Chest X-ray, PA view. Patient: 25 years old, sex F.
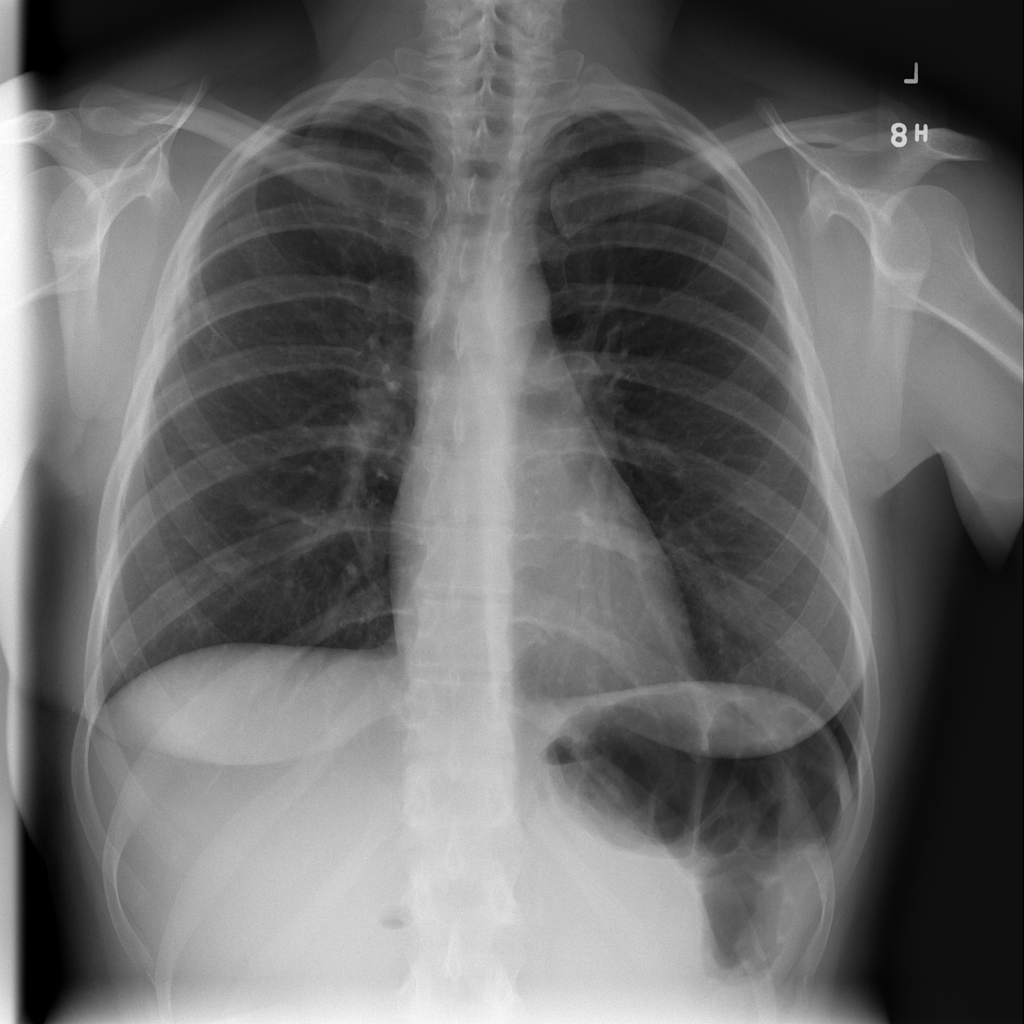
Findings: No Finding